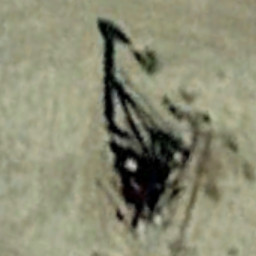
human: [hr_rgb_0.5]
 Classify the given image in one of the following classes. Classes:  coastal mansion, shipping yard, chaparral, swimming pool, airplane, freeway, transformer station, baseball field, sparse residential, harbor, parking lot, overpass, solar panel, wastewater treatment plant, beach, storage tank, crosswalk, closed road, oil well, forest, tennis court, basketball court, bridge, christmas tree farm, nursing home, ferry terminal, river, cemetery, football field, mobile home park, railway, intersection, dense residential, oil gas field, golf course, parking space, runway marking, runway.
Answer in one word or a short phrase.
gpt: oil well